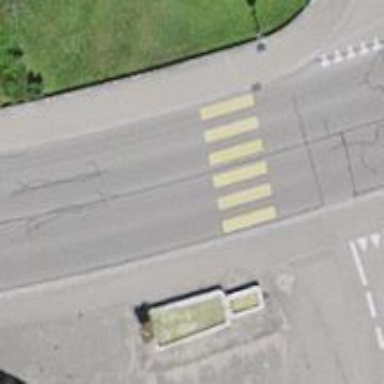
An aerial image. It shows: Zebra crossing on the road.